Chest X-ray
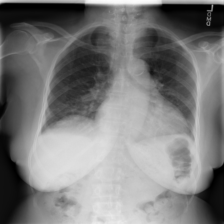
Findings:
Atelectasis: negative
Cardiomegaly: negative
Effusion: negative
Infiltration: negative
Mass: negative
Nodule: negative
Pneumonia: negative
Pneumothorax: negative
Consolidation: negative
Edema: negative
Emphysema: negative
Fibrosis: negative
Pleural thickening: negative
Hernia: negative